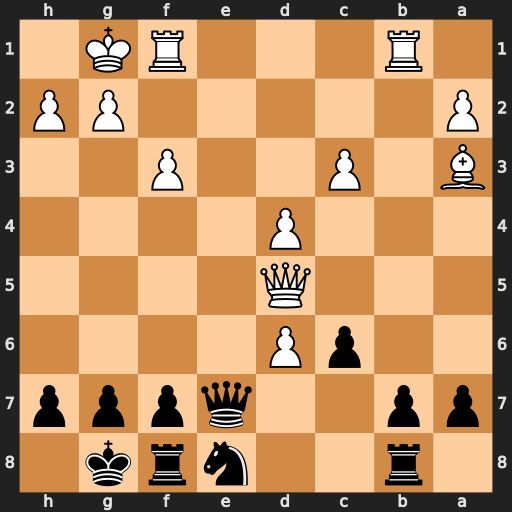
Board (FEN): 1r2nrk1/pp2qppp/2pP4/3Q4/3P4/B1P2P2/P5PP/1R3RK1
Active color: b
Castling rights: -
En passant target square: -
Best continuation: Qe3+ Kh1 cxd5